Question: I'm having quite some issues understanding the way CakePHP does his association.
Consider the following database configuration:

I'm doing the relationships in the CakePHP code, like this:
AbstractComponent
'''
<?php
App::uses('AppModel', 'Model');
/**
* AbstractComponent Model
*
*/
class AbstractComponent extends AppModel {
/**
* Display field
*
* @var string
*/
public $displayField = 'id';
public $hasOne = array(
'DetailComponent' => array(
'className' => 'DetailComponent',
'foreignKey' => 'component_id'
)
);
public $hasMany = array(
'TargetComponent' => array(
'className' => 'ListComponent',
'foreignKey' => 'target_component_id'
),
'ListComponent' => array(
'className' => 'ListComponent',
'foreignKey' => 'component_id'
)
);
}
'''
ListComponent
'''
<?php
App::uses('AppModel', 'Model');
/**
* ListComponent Model
*
*/
class ListComponent extends AppModel {
/**
* Display field
*
* @var string
*/
public $displayField = 'id';
public $belongsTo = array(
'AbstractComponent' => array(
'className' => 'AbstractComponent',
'foreignKey' => 'component_id'
)
);
public $hasOne = array(
'TargetComponent' => array(
'className' => 'TargetComponent',
'foreignKey' => 'list_component_id'
)
);
}
'''
TargetComponent
'''
<?php
App::uses('AppModel', 'Model');
/**
* TargetComponent Model
*
*/
class TargetComponent extends AppModel {
/**
* Display field
*
* @var string
*/
public $displayField = 'id';
public $belongsTo = array(
'ListComponent' => array(
'className' => 'ListComponent',
'foreignKey' => 'list_component_id'
)
);
}
'''
DetailComponent
'''
<?php
App::uses('AppModel', 'Model');
/**
* DetailComponent Model
*
*/
class DetailComponent extends AppModel {
/**
* Display field
*
* @var string
*/
public $displayField = 'title_label_text';
public $belongsTo = array(
'AbstractComponent' => array(
'className' => 'AbstractComponent',
'foreignKey' => 'component_id'
)
);
}
'''
How come that whenever I get to my Add view of the TargetComponents I can't select a List Component?
How do I access those objects? All the other relationships are working normally and I can select the ID that corresponds to a record in my database.
This is my controller's add function:
'''
public function add() {
if ($this->request->is('post')) {
$this->TargetComponent->create();
if ($this->TargetComponent->save($this->request->data)) {
$this->Session->setFlash(__('The target component has been saved'));
$this->redirect(array('action' => 'index'));
} else {
$this->Session->setFlash(__('The target component could not be saved. Please, try again.'));
}
}
$list_components = $this->TargetComponent->ListComponent->find('list');
$this->set(compact('list_components'));
}
'''
and my view:
'''
<div class="targetComponents form">
<?php echo $this->Form->create('TargetComponent');?>
<fieldset>
<legend><?php echo __('Add Target Component'); ?></legend>
<?php
echo $this->Form->input('type');
echo $this->Form->input('list_components_id');
?>
</fieldset>
<?php echo $this->Form->end(__('Submit'));?>
</div>
<div class="actions">
<h3><?php echo __('Actions'); ?></h3>
<ul>
<li><?php echo $this->Html->link(__('List Target Components'), array('action' => 'index'));?></li>
</ul>
</div>
'''
I'm stuck, and clearly doing something horrendously wrong.
Help is MUCH appreciated!
Thanks in advance
-B
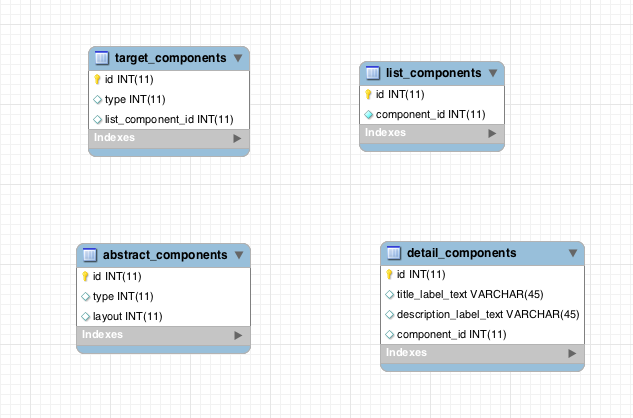
Answer: I've tested this on my local Cake environment with some dummy values in the database (1 for int fields and 'Test' for varchar fields). It turns out that everything is actually properly associated, but the problem lies within the view.
For some reason Cake doesn't automagically put the values in the 'list_components_id' dropdown (while by convention it should put the '$list_components' array in there). Forcing the options makes it work for me. So, in the view, replace:
'''
echo $this->Form->input('list_components_id');
'''
With this:
'''
echo $this->Form->input('list_components_id', array('options' => $list_components));
'''
This does the trick for me and populates the dropdown with the id's from the ListComponents model.